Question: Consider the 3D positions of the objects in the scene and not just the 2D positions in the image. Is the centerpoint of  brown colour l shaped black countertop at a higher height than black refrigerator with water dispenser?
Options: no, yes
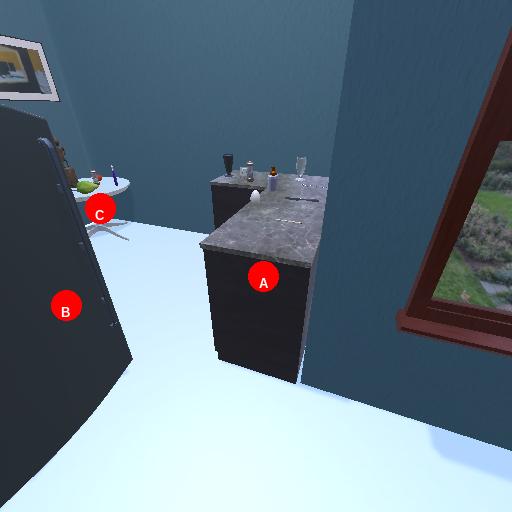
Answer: no